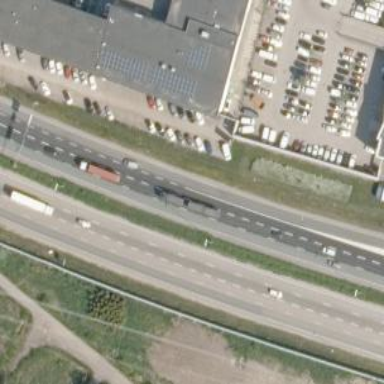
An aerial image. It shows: Trunk link highway with asphalt surface.